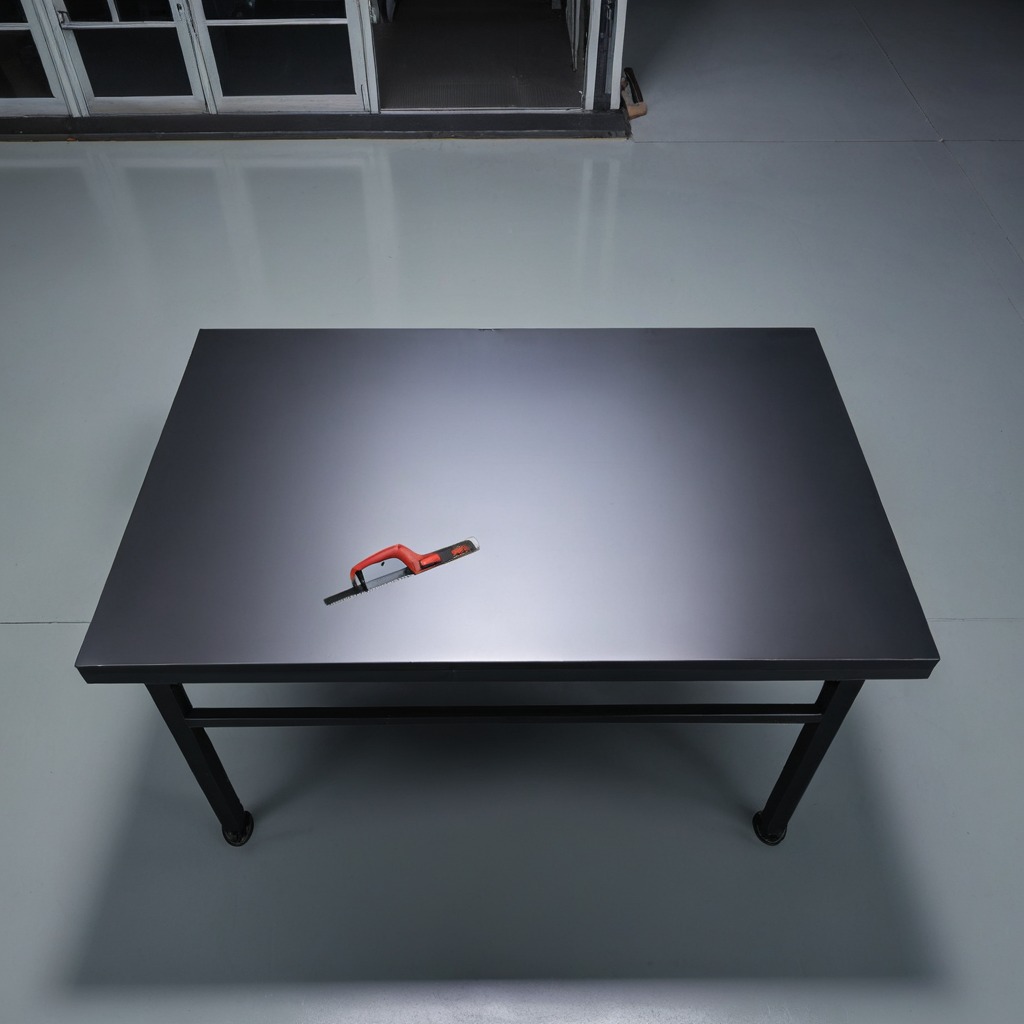
A metal saw is lying on a clean empty table in the basement in the evening soft directional lighting on the tabletop realistic grain studio-quality clarity centered framing